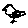
Label: bird